Question: Count the number of objects in the diagram.
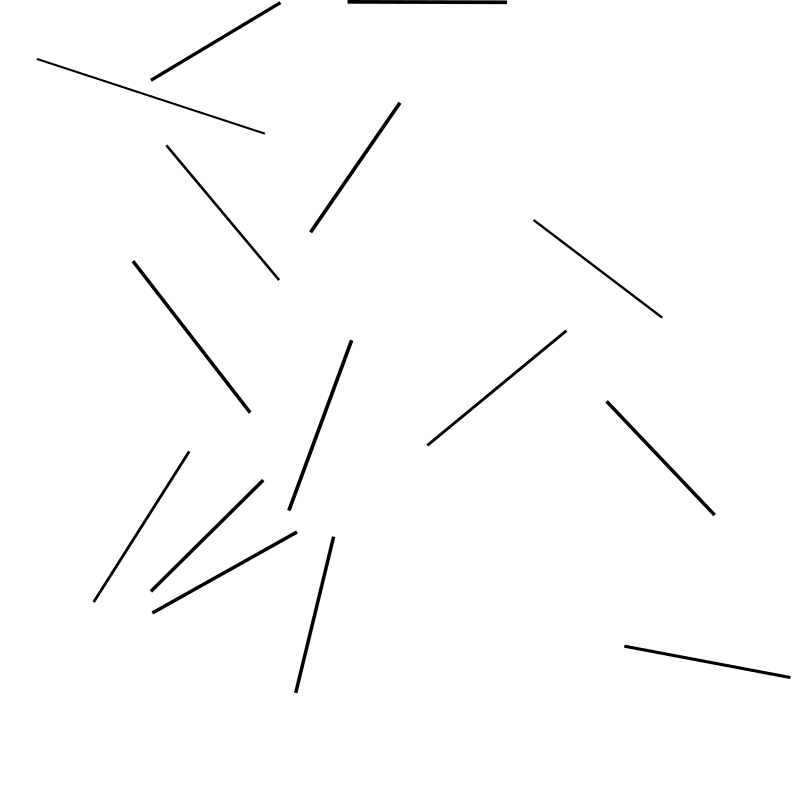
Answer: 15